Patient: sex F, age 76
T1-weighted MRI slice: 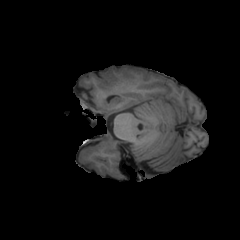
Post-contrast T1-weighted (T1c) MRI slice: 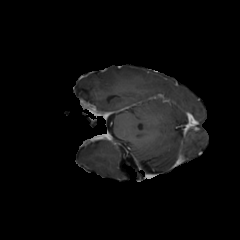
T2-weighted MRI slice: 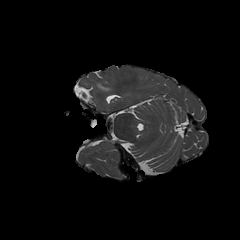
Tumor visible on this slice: yes
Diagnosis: Glioblastoma, IDH-wildtype
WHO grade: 4